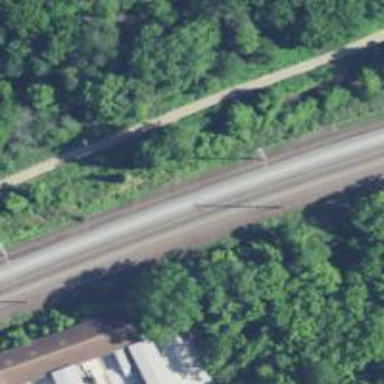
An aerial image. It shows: Railway track with contact line for electrification.